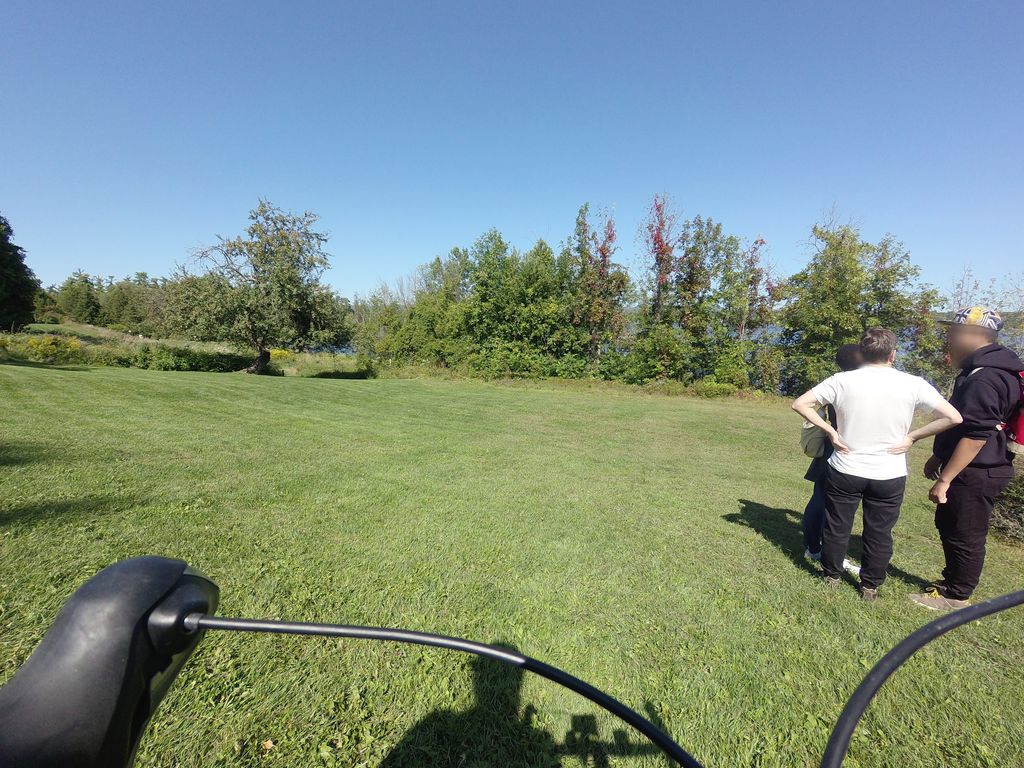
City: ottawa-gatineau